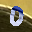
Label: 0